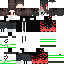
A female human skin with dark skin, wearing brown long hair dressed in a red hoodie and red pants, featuring a closed mouth.